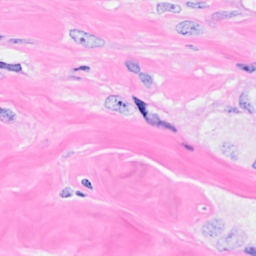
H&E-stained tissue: Breast